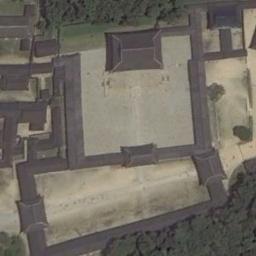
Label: palace